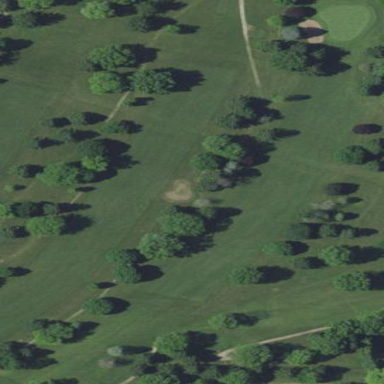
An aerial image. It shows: Grassy area designated as golf fairway.